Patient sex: M
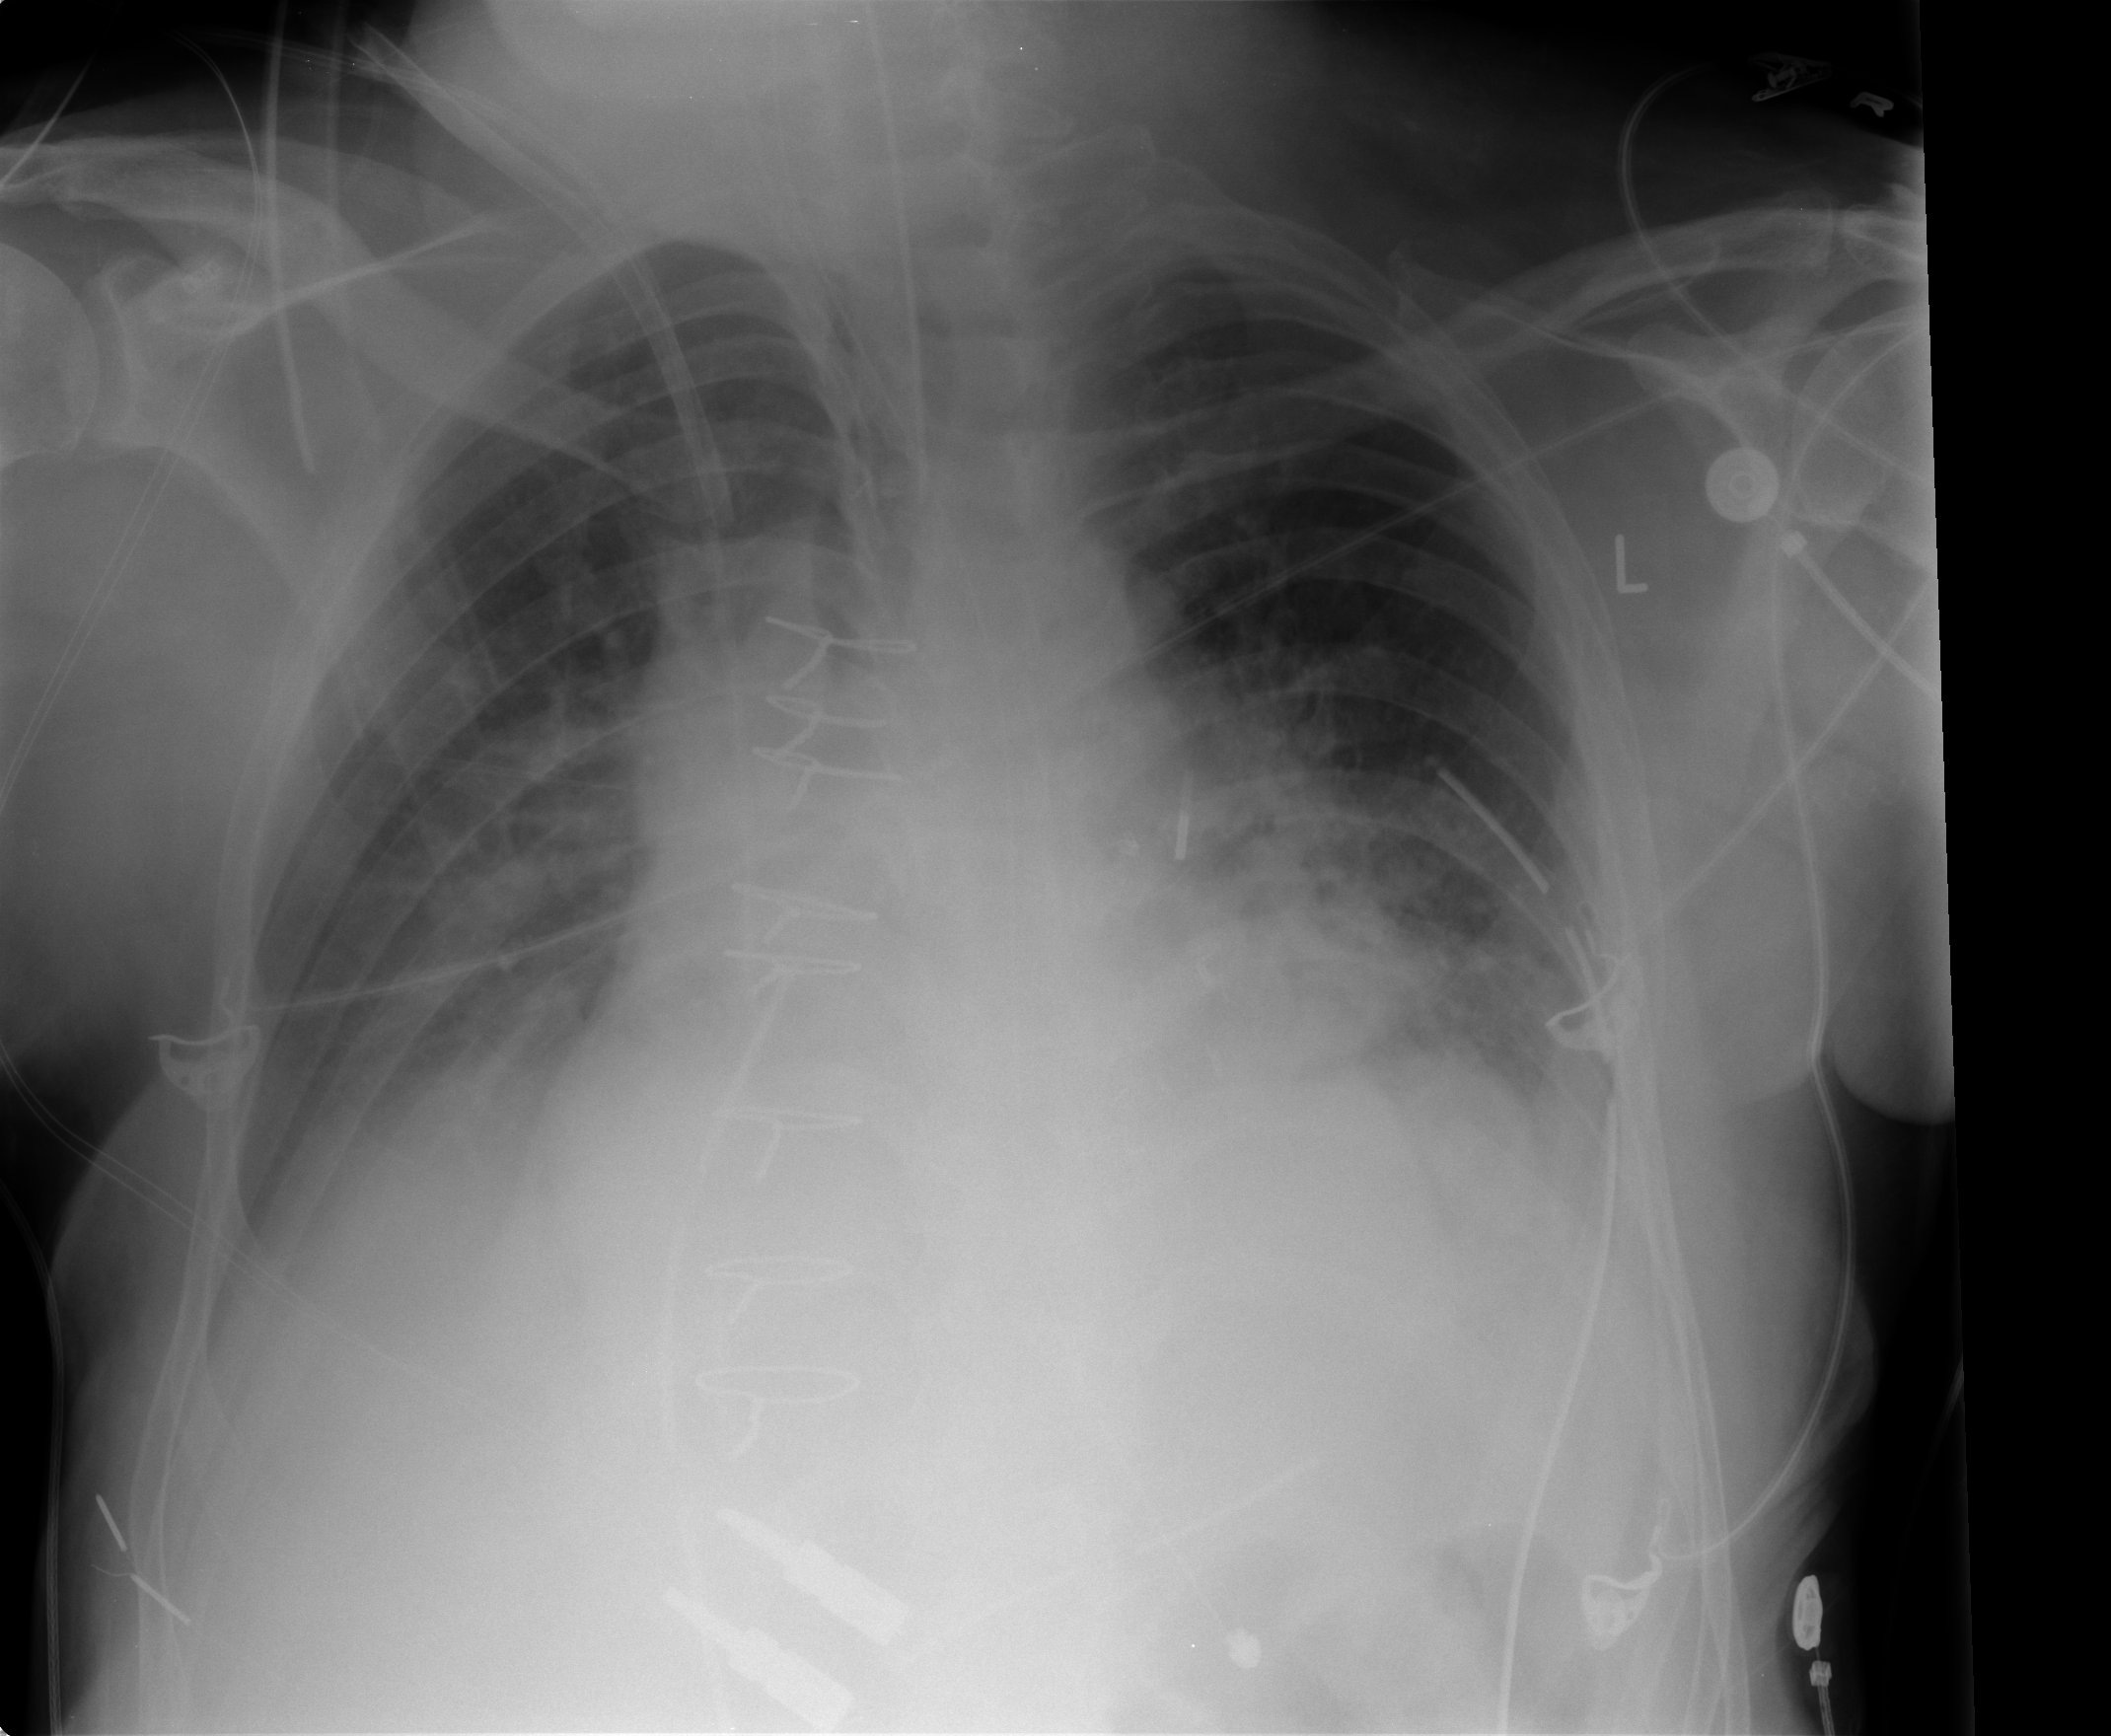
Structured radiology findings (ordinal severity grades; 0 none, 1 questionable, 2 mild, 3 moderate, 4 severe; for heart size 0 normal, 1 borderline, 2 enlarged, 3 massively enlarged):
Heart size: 2
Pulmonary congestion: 2
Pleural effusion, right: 2
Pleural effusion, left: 2
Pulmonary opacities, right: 1
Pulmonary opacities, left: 1
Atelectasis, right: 2
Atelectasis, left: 2